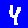
Digit: 4